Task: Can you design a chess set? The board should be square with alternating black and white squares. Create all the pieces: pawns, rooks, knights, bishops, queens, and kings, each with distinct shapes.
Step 1904:
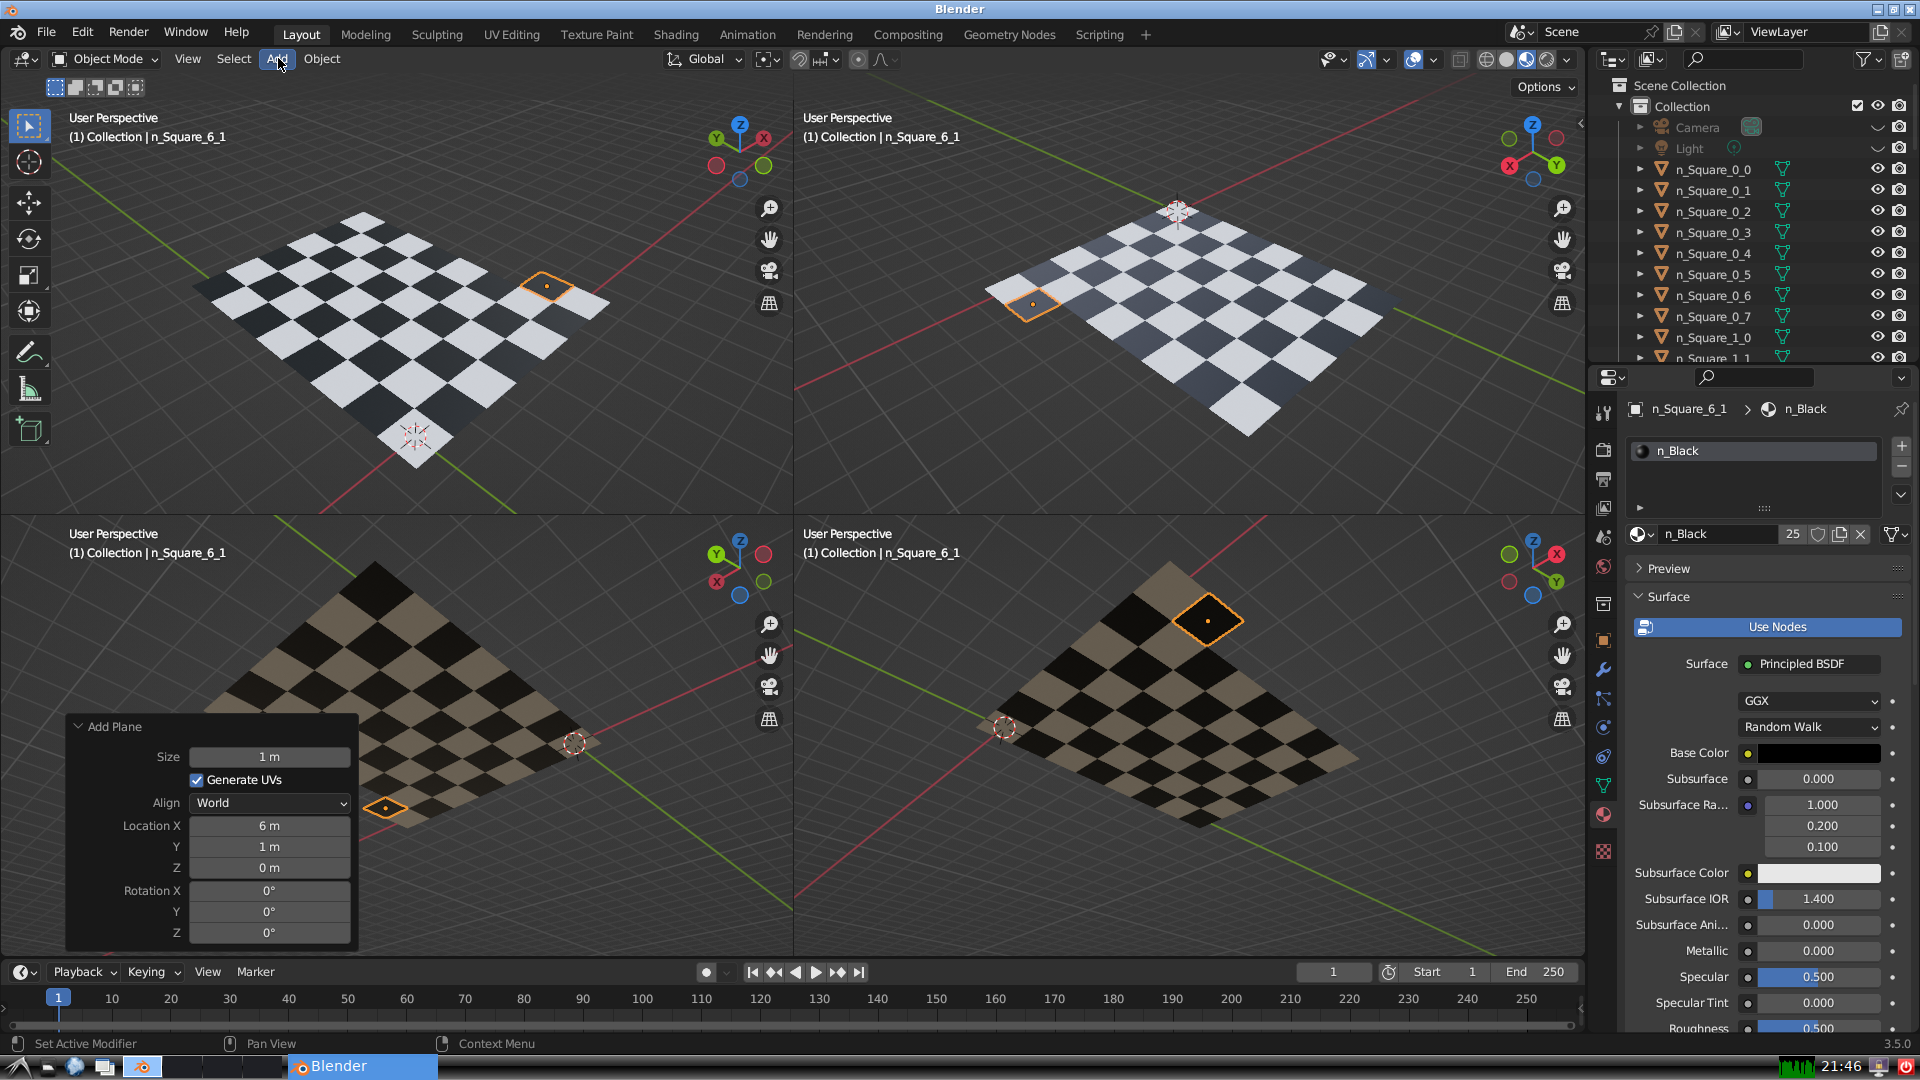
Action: click: no